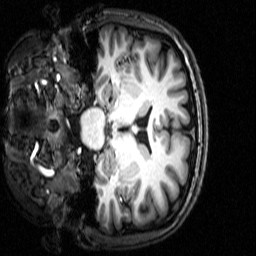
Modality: T1w
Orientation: coronal